Question: I've have a web site I'm building using NodeJS, that needs to serve up some PDFs (among other files).
For reasons I cannot determine, Internet Explorer 8 will fail to completely download the PDF in the Acrobat Viewer first time round (and sometimes multiple times after). Saving the file directly works just fine, but this isn't ideal. Chrome works fine, although I haven't tested other browsers.
There is no error message, other than the status bar stops being updated and shows:
<URL>
<URL>
I'm serving the file via NodeJS and the Express (v3, beta2) / Connect framework (it's the Connect Static middleware that is serving the file.) I'm also serving it via SSL, but turning this off doesn't appear to help.
Any ideas would be greatly appreciated!
Thanks
- to include more details:
Firstly - I've upgraded from Express v2 to v3 to attempt to fix the issue - no such luck.
This is the app route that serves the files. The static serving component does work, so the issue appears to be somewhere within how either IE retrieves files or how express serves them to IE.
'''
app.get('/store/*', ensureAuthenticated, express.static(__dirname + '/../uploads'));
function ensureAuthenticated(req, res, next) {
if (req.isAuthenticated()) {
return next();
}
} else {
res.redirect('/login');
}
'''
As far as errors - I see no 404 error or anything in IE. It simply hangs with a blank screen and the above image showing the amount downloaded in the bottom left status bar. Adobe eventually (~5 minutes later) fails with an alert of: "This file is damaged and cannot be repaired". I know the file is not damaged, because occasionally IE load it (see Fiddler requests below).
In Fiddler, I see the following.

The first two requests failed, while the third successfully delivered the PDF.
If there is anything else I can provide do let me know.
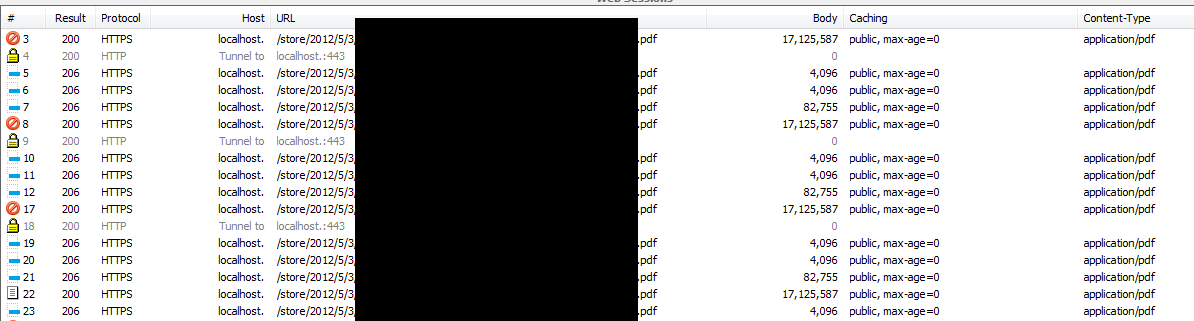
Answer: So, I figured out the problem (or at least, a solution or 4).
It took me a while and an extensive amount of research, test cases and all sorts, but I got there eventually.
When IE8 (and possibly other browsers too, but I've not extensively tested) uses the Adobe 9 (not verified with Adobe X or any other version) plugin to request a PDF, occasionally it'll fetch the whole file as one. This is the success that I was seeing and corresponds to request 22 in the Fiddler screenshot above. It seems to grab the whole file if the file is small, but in this case I was testing with a 16MB PDF.
In other cases, Adobe will send a range header of this form:
'''
Range: bytes=a-b, c-d
'''
Where a-b is a range and c-d is a range, which it appears is not continuous.
My knowledge of Range headers isn't that extensive, so I'm not sure if this is valid or not. The research I've done suggests not.
Anyway, in Connect's static.js it uses a range parsing method in lib/util.js called parseRange. This method returns an array of ranges in the following form:
'''
[
{ start: a, end: b },
{ start: c, end: d}
]
'''
In static.js it calls this method and assigns the values to , then it uses to calculate the range, thereby ignoring the values and . The range between and is the only data read from the file and sent to the request.
I believe Adobe 9 then continues waiting for more data, which causes the hanging I was seeing.
- - <URL>-
The second solution works for me in my use case. I hope if you've stumbled across it it's useful for you too!